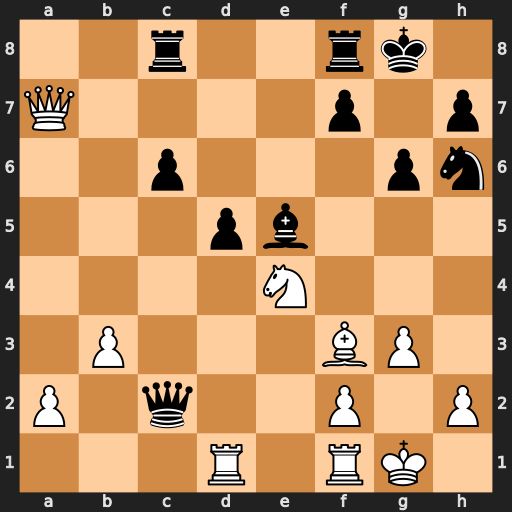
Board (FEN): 2r2rk1/Q4p1p/2p3pn/3pb3/4N3/1P3BP1/P1q2P1P/3R1RK1
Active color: w
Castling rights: -
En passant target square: -
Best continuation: Rd2 dxe4 Rxc2